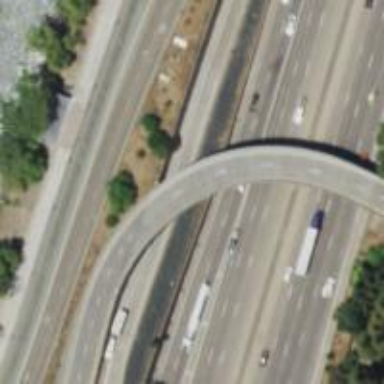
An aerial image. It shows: Bridge over motorway_link.